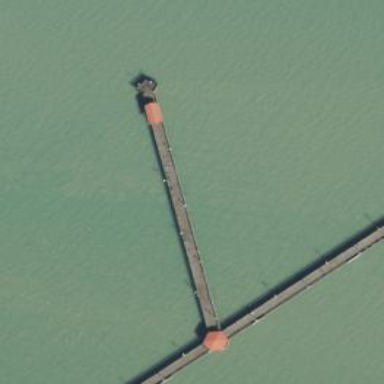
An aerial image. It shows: Breakwater structure.